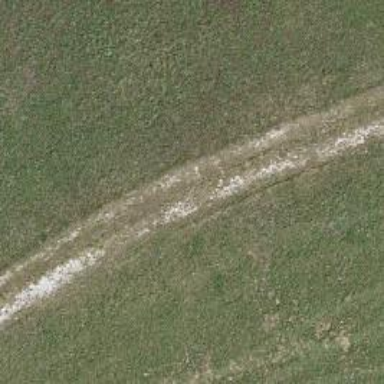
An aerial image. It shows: Gravel track road.